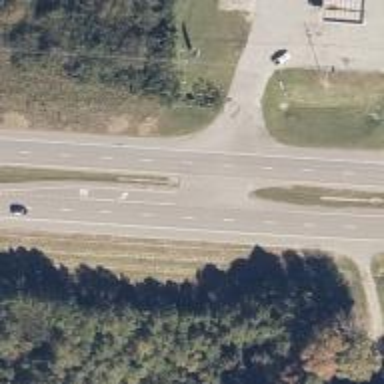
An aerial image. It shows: Primary highway with asphalt surface. It is dual carriageway.